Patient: sex F, age 35
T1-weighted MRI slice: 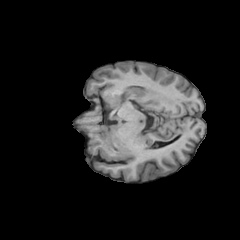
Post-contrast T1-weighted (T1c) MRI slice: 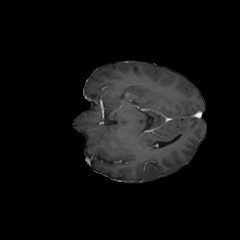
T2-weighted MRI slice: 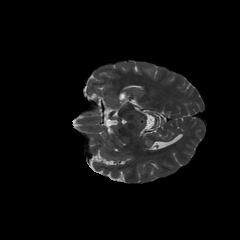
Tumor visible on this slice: no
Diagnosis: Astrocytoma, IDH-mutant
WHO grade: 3